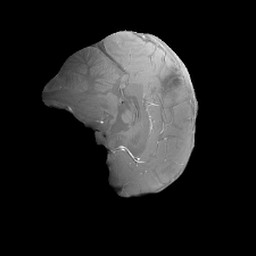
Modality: PDw
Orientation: sagittal
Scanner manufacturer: siemens
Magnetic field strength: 6.98 T
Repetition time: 2.34 s
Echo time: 0.00356 s